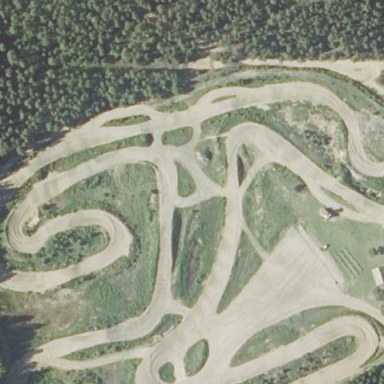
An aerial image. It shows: Motor sport raceway.